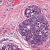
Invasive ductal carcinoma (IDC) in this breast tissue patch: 0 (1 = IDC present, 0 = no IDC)